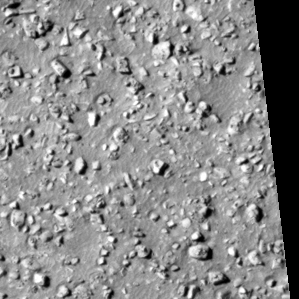
Label: non_frost